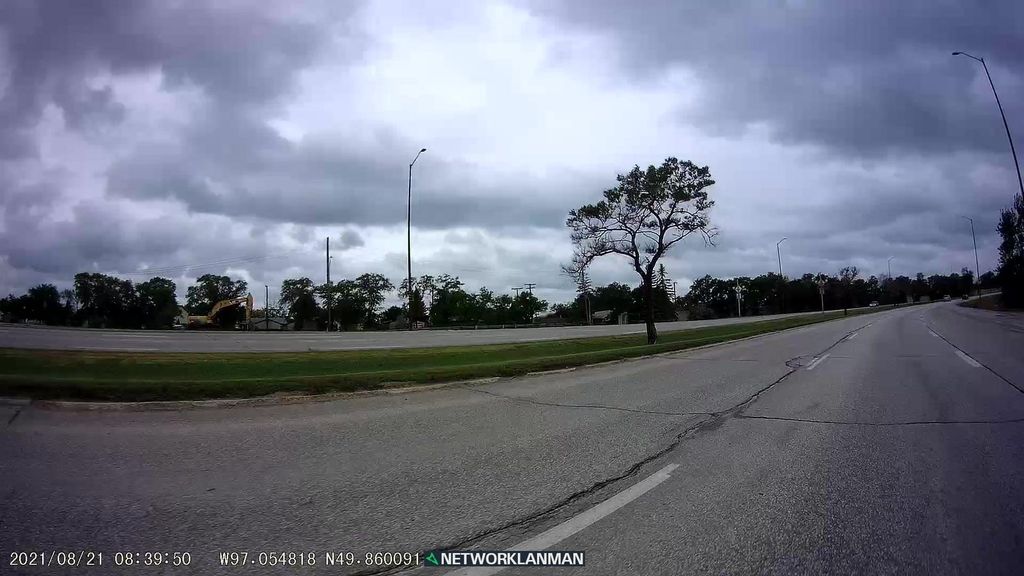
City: winnipeg